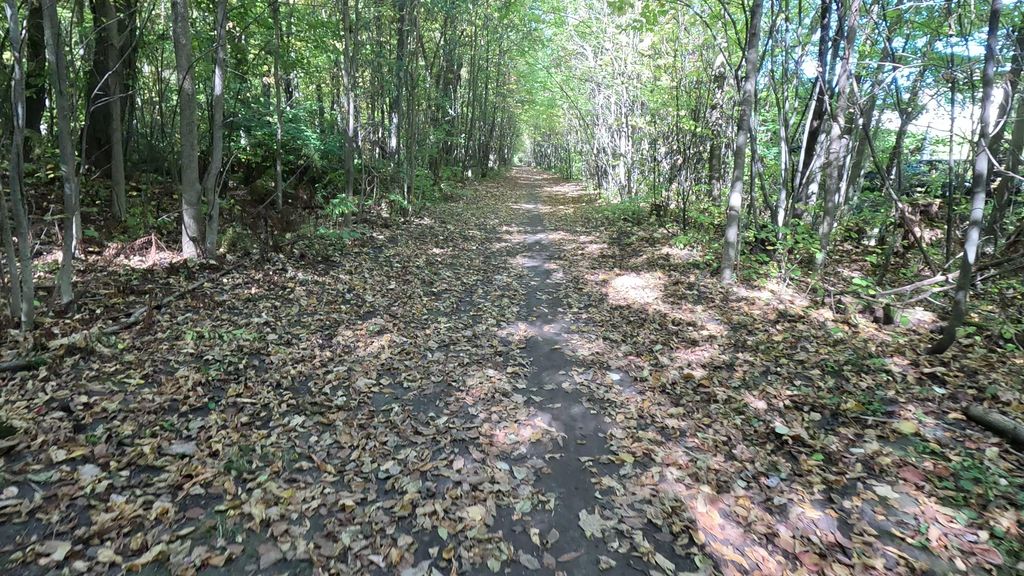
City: ottawa-gatineau